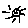
Label: sun